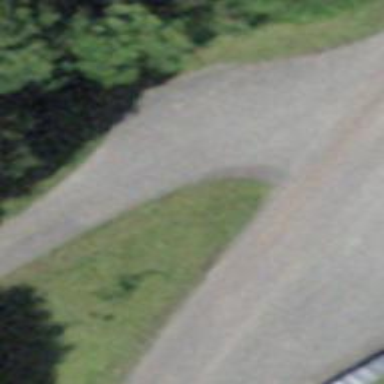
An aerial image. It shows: Unclassified road.